Field crop: maize
Growth stage: 2
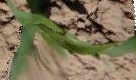
Species: maize